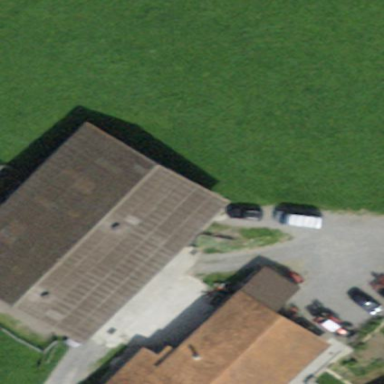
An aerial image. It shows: Barn.